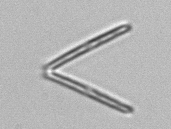
Label: Thalassionema